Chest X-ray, PA view. Patient: 73 years old, sex M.
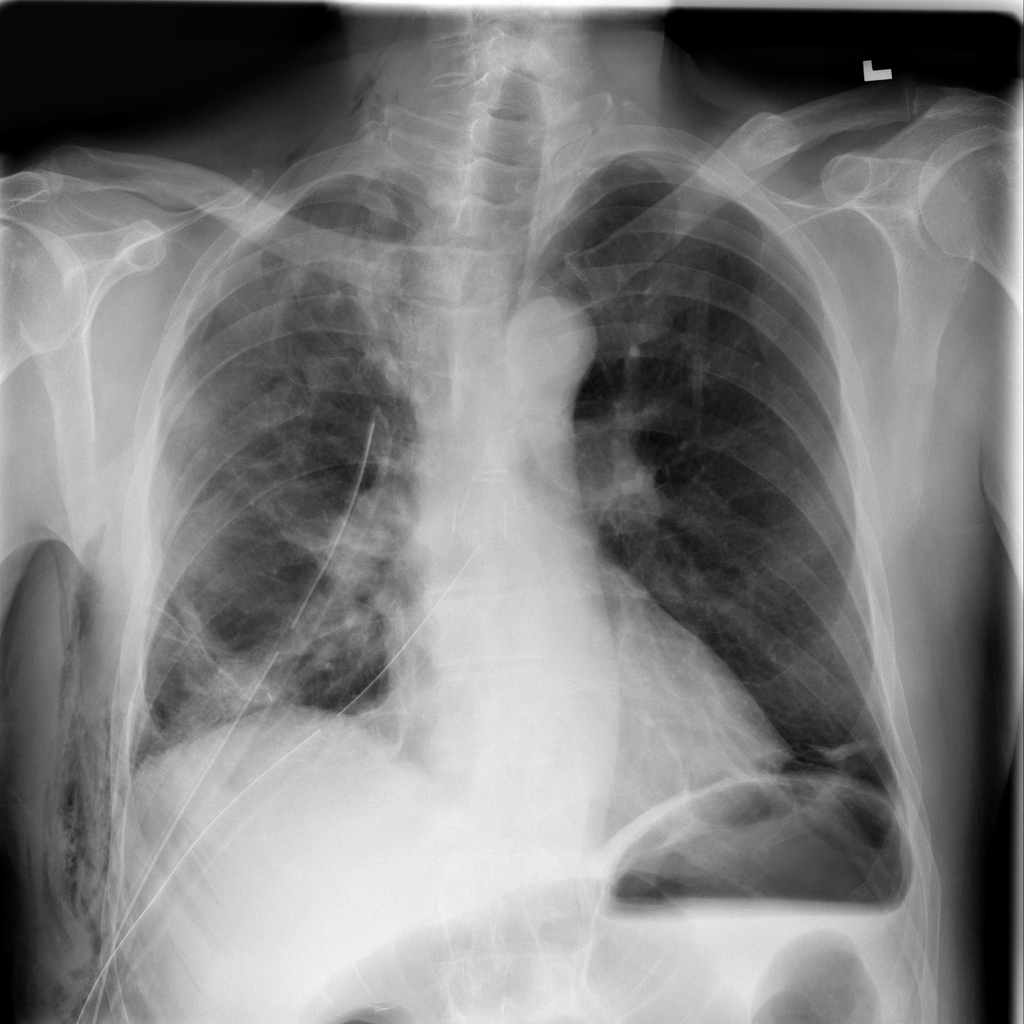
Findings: Atelectasis, Emphysema